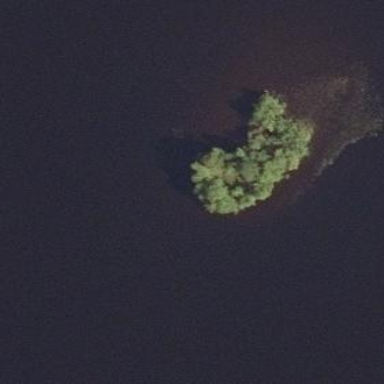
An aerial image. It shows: Island.